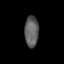
Tissue: skin
Cell type: Fibroblasts
Senescence score: 0.7923
Nuclear area (px): 423
Mean DAPI intensity: 94.913